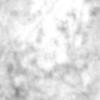
Label: no_change